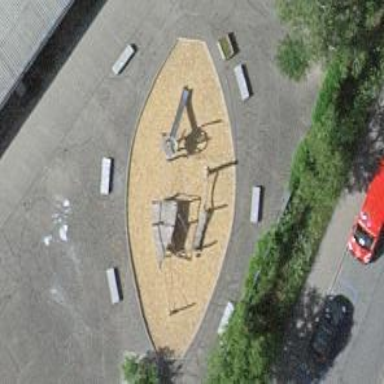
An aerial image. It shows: Playground area for leisure land.